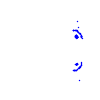
Particle: kaon